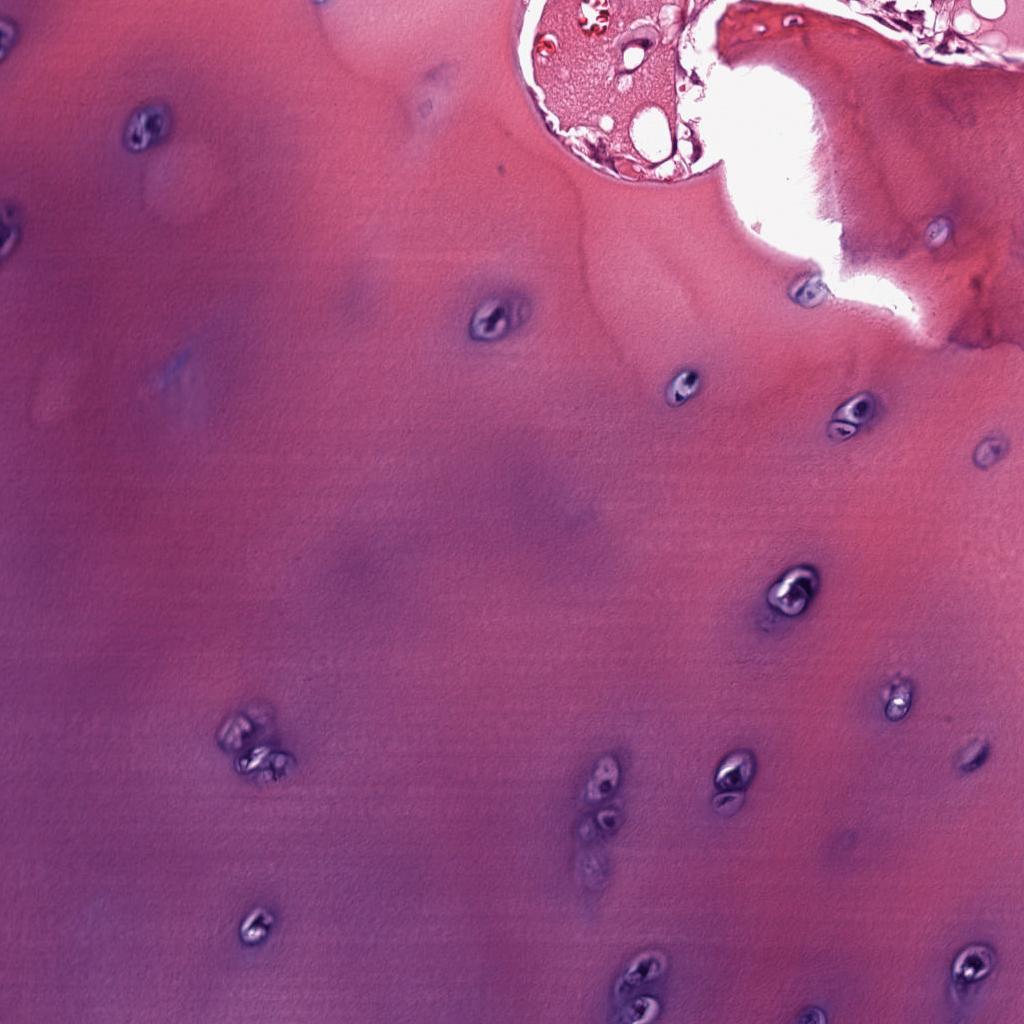
Label: Non-Tumor